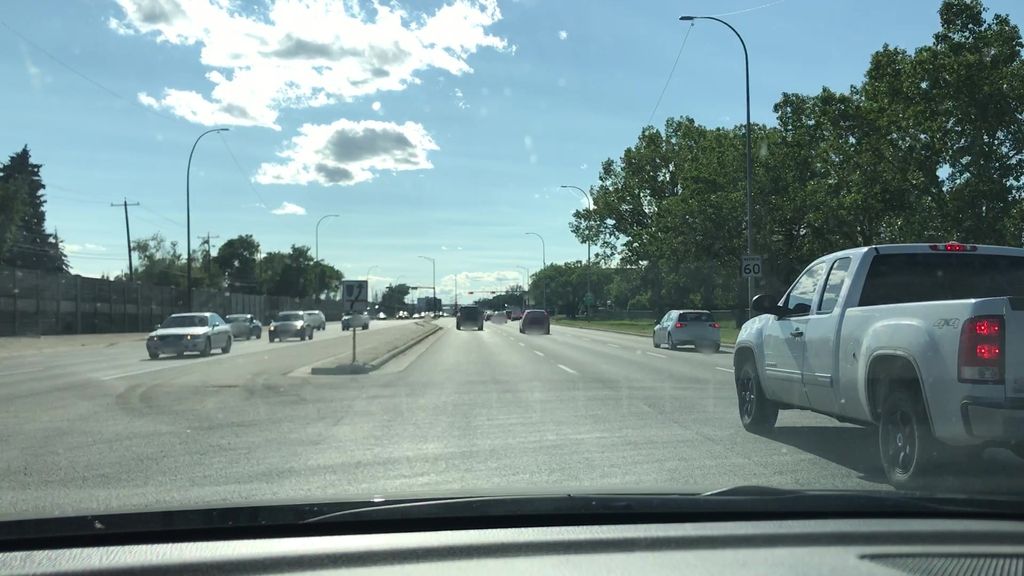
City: calgary